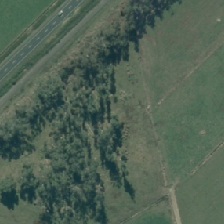
Land cover: deciduous_hardwood